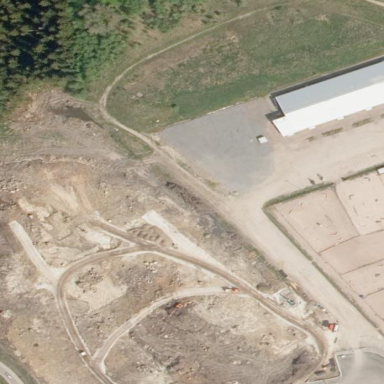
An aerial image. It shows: Industrial area used as bus depot.